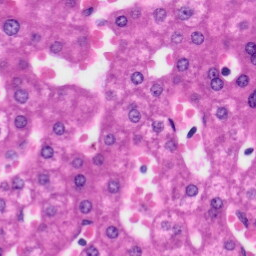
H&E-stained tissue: Liver